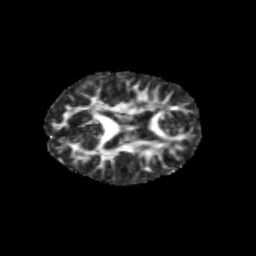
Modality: FA
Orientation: axial
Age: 11
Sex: female
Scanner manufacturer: siemens
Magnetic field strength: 3 T
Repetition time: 3.8 s
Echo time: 0.07 s